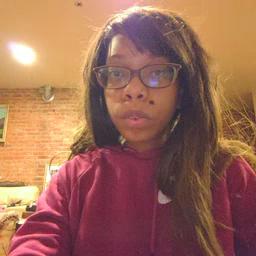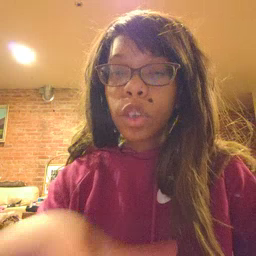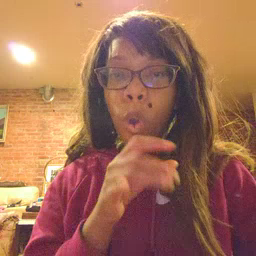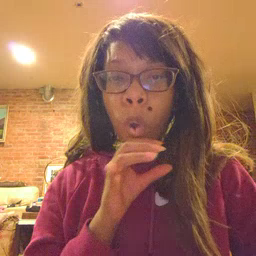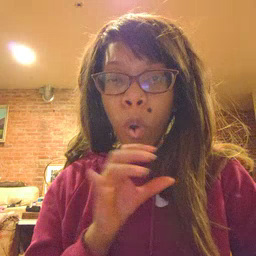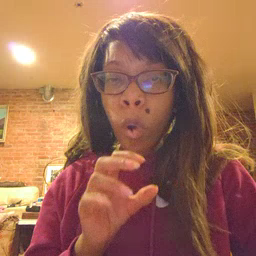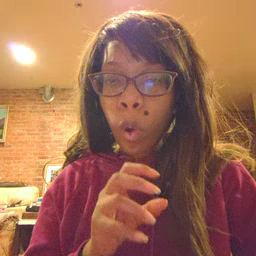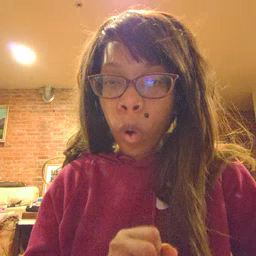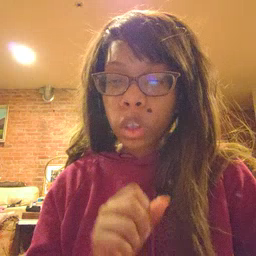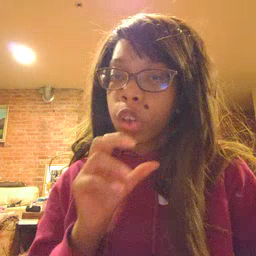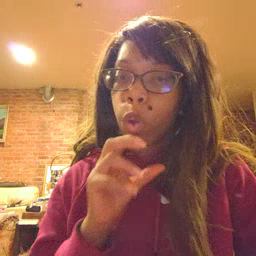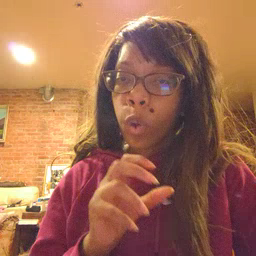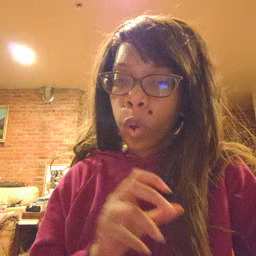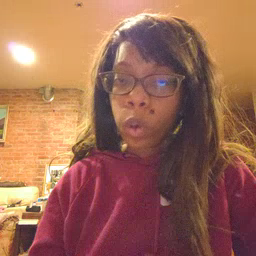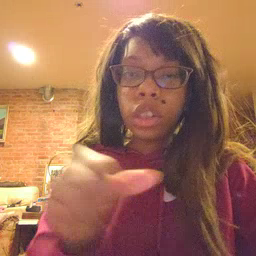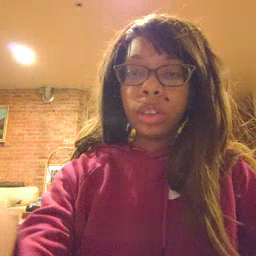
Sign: old